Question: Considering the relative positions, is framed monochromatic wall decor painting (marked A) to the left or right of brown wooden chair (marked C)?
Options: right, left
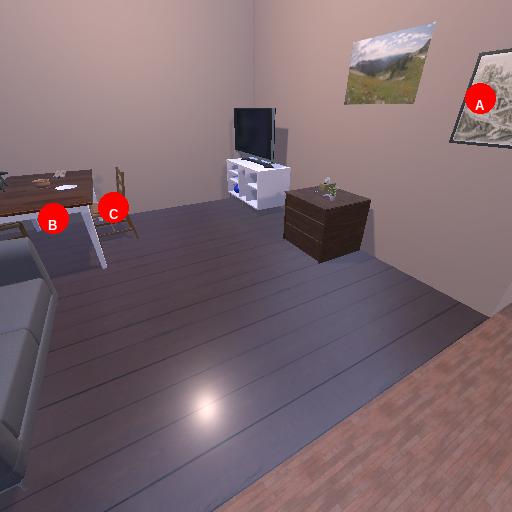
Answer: right